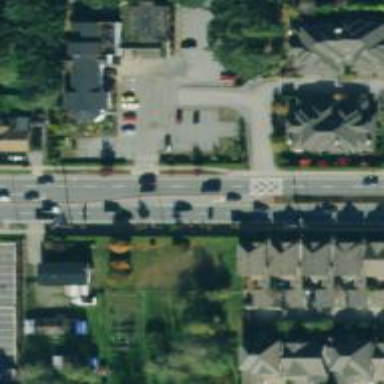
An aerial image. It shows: Secondary link road with asphalt surface.